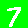
Digit: 7